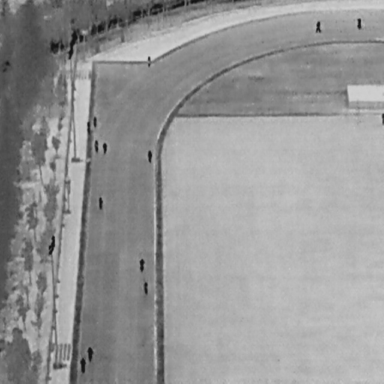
There are 13 People in the infrared image.